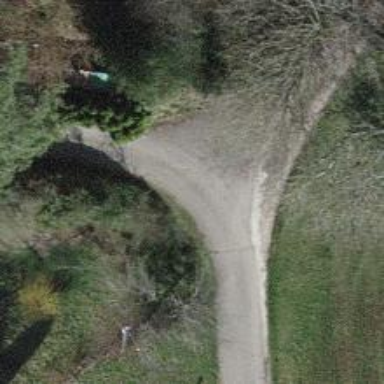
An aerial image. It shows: Unpaved road in residential area.